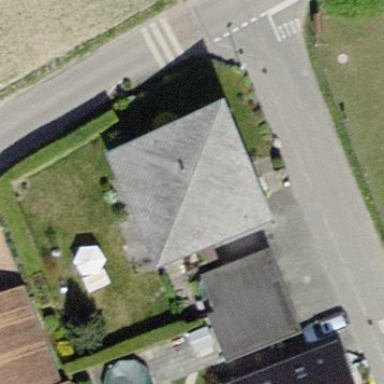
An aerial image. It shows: House with pyramidal roof shape.